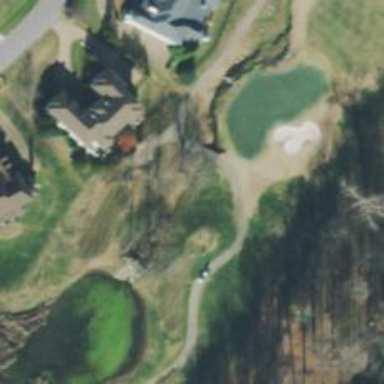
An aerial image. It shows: Golf cartpath that is also road path.